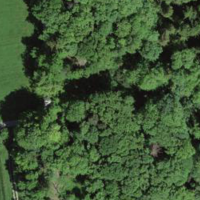
EUNIS habitat code: 41
Species observed at this site:
Populus tremula
Corylus avellana